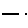
Label: line